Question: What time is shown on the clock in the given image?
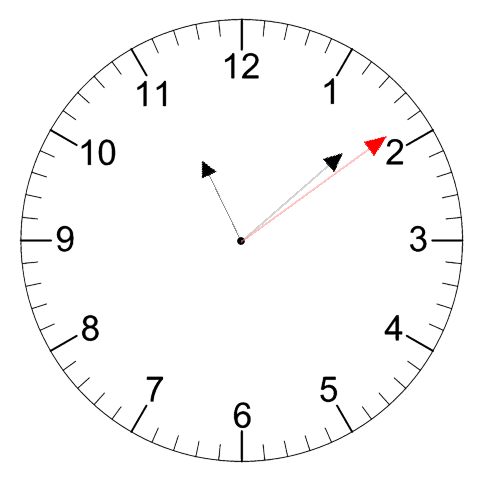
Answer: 11:08:09